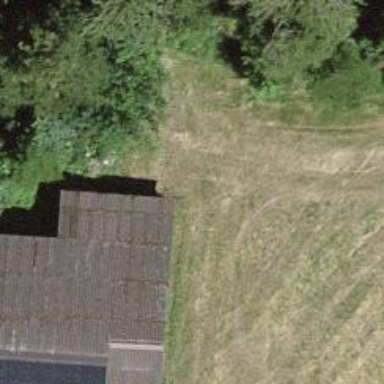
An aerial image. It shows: Shed.